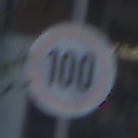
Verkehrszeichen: Geschwindigkeit100
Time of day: SunriseSunset
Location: Outdoor (Urban)
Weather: PartlyCloudy
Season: NotSpecified
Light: Natural